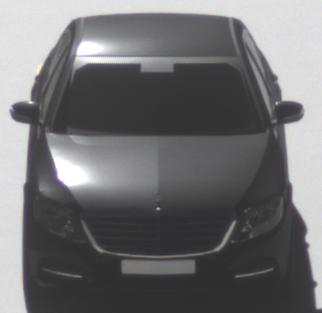
Make: Mercedes-Benz
Model: S 400 HYBRID
Detailed model: S-Class (222) Limousine
Model produced from: 2013/05
Model produced until: 2015/04
Doors: 4
Color: black
Road condition: dry road
Daytime: morning or afternoon
Contrast: high contrast